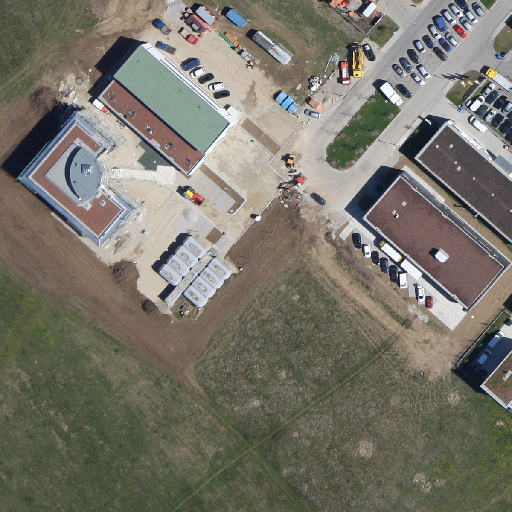
Referring expression: car